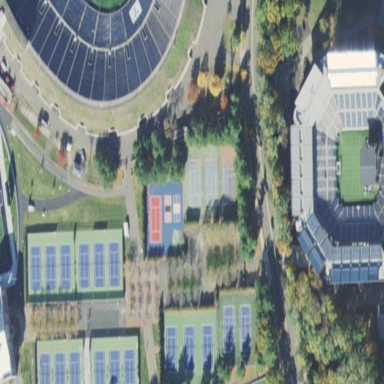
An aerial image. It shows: Paved tennis court.